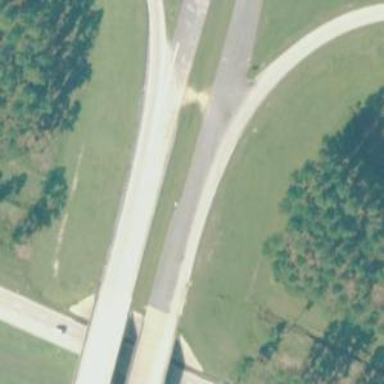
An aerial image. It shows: Asphalt motorway.